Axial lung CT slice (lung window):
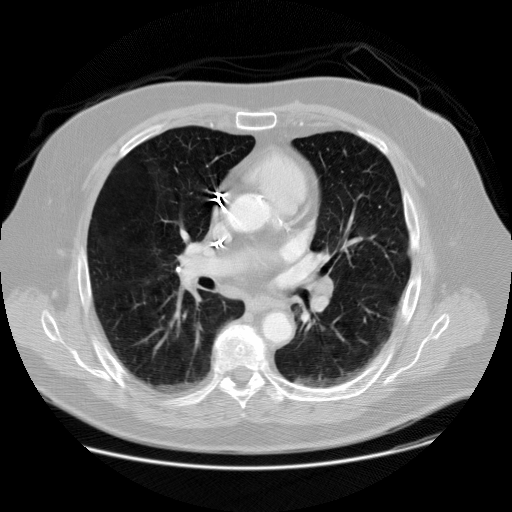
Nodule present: no